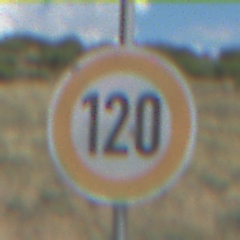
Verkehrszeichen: Geschwindigkeit120
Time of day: Midday
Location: Outdoor (Nature)
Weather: PartlyCloudy
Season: NotSpecified
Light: Natural